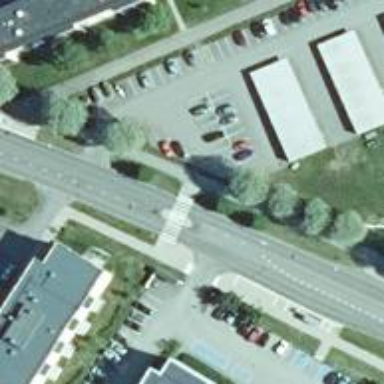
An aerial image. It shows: Uncontrolled crossing with pedestrian island.